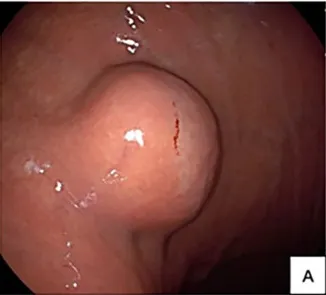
Gastroscopy showed a large submucosal tumor in gastric body.
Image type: endoscopy (gi_endoscopy)